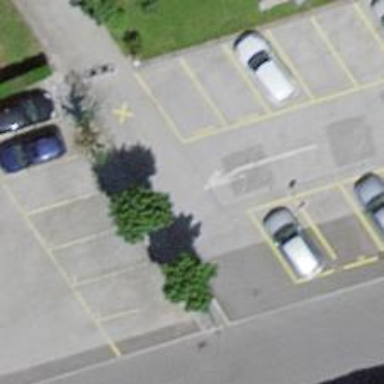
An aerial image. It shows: Road serving as parking aisle.